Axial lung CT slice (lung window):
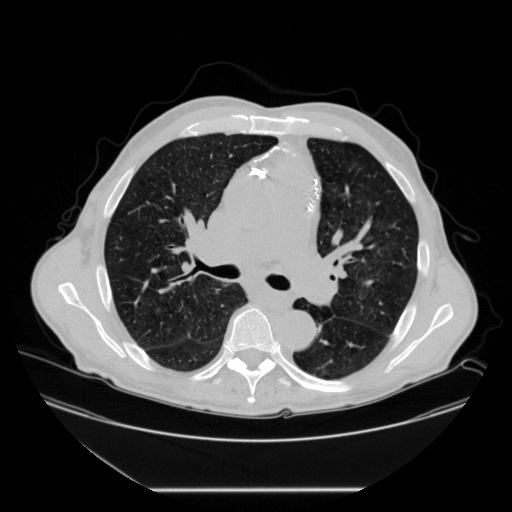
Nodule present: no